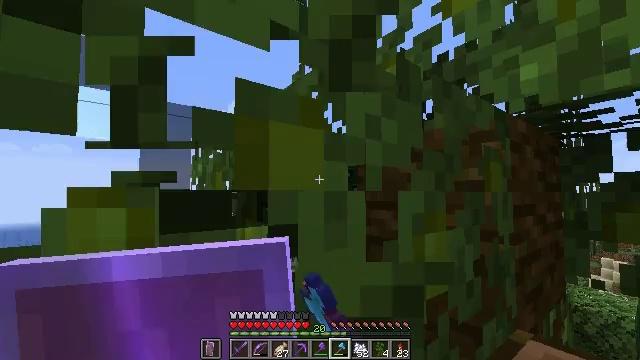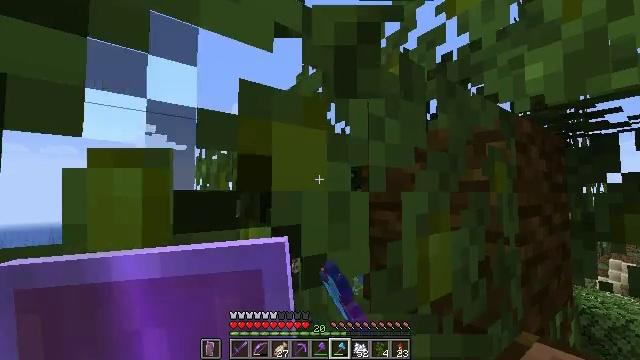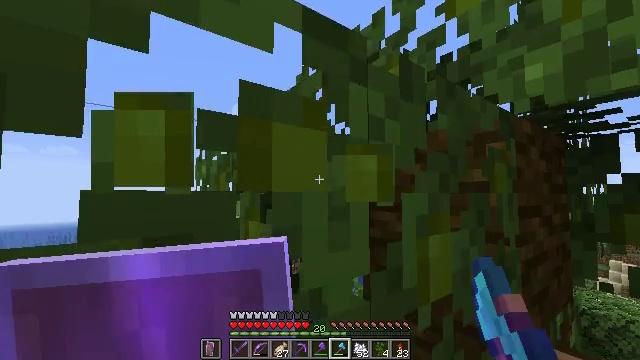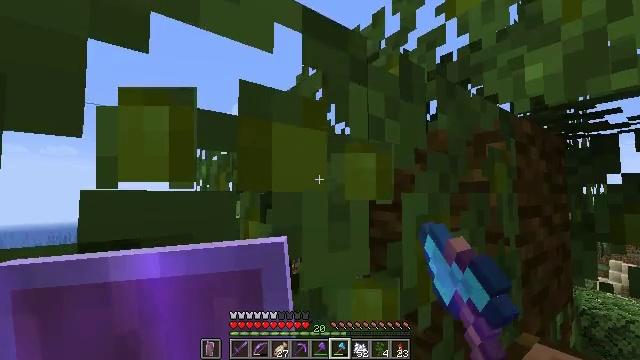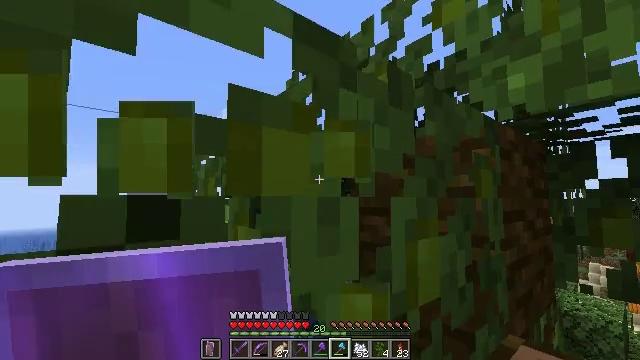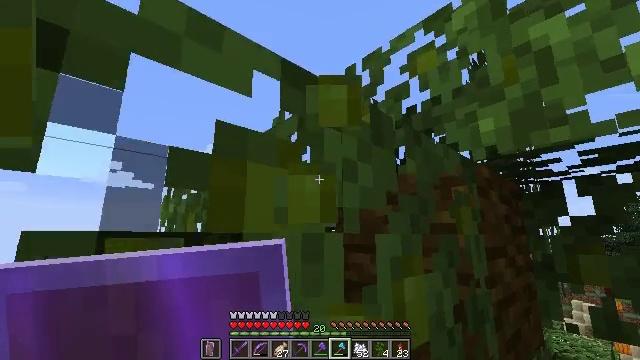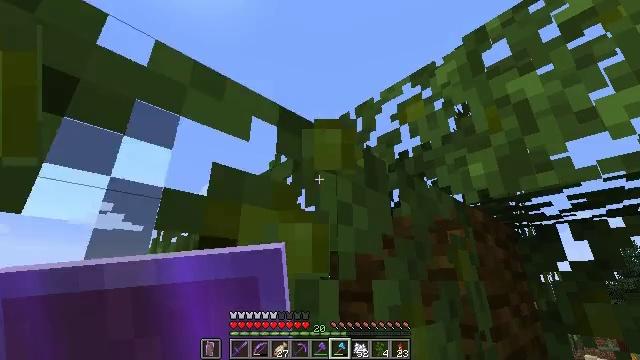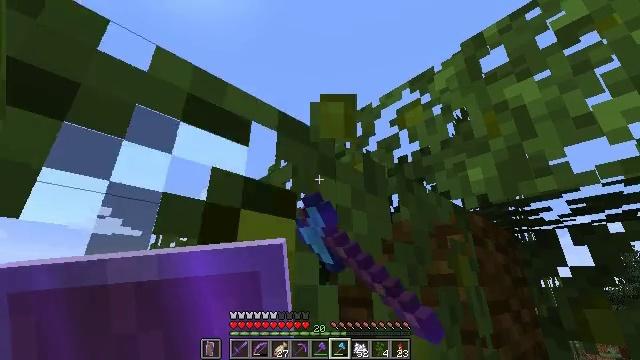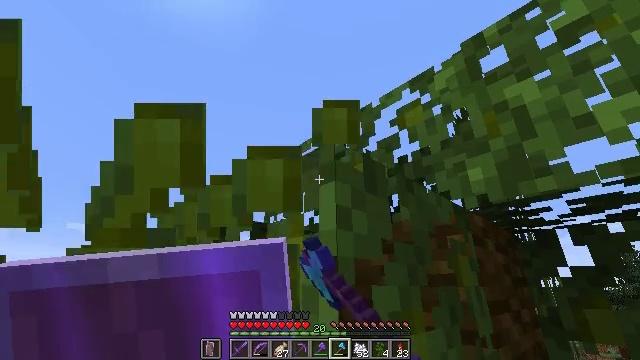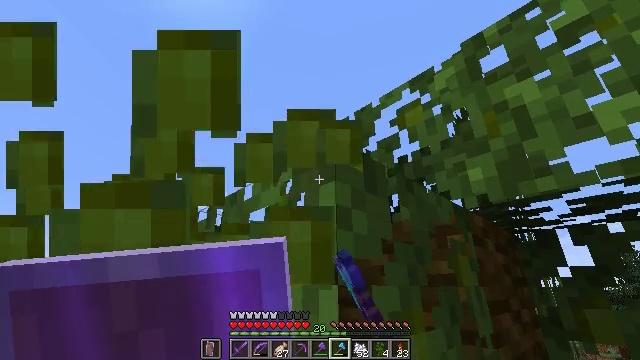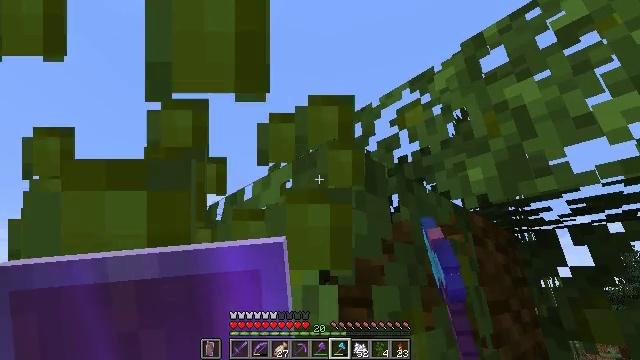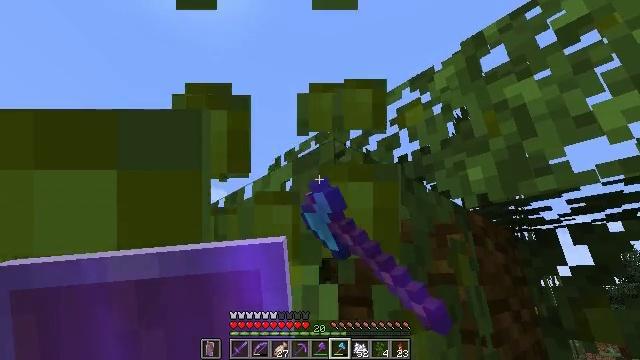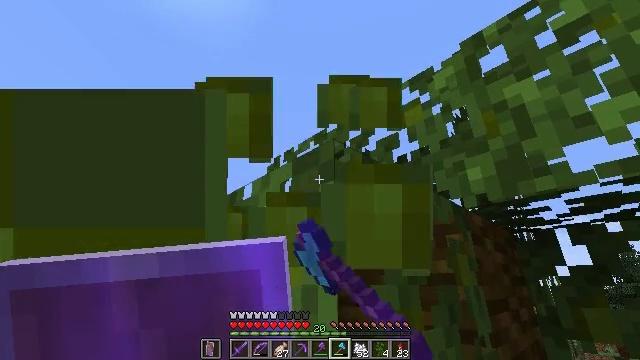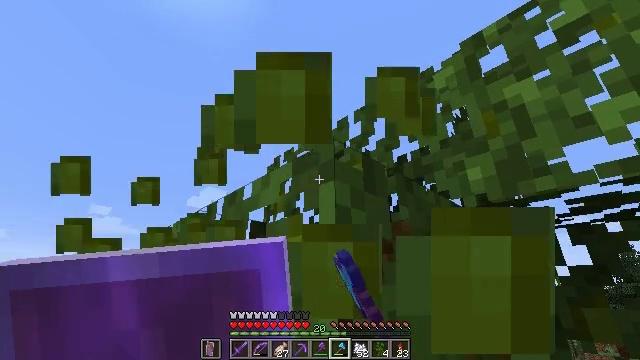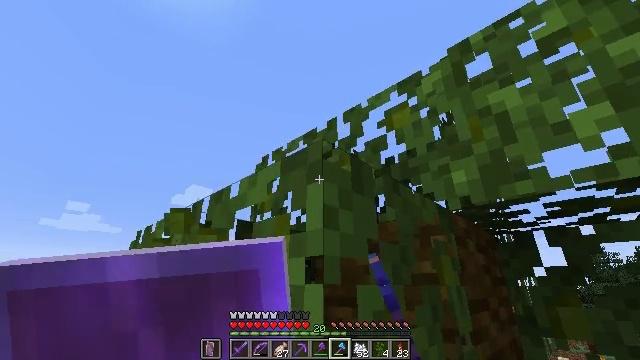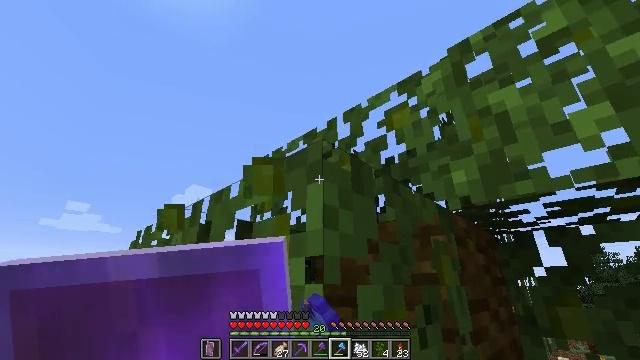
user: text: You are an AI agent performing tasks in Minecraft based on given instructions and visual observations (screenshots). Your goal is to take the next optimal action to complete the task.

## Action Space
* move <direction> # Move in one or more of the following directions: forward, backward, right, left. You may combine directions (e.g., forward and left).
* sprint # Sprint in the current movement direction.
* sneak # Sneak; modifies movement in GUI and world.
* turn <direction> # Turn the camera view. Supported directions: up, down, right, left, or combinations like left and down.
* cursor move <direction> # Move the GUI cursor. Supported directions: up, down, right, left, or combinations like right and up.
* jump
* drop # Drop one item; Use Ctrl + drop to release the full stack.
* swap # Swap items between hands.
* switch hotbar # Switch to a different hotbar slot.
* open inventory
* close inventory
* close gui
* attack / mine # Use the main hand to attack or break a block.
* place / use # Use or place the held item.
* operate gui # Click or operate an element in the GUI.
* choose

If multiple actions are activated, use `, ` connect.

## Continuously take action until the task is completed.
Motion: motion action
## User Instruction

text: Clear the jungle leaves to make way.
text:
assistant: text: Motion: attack / mine
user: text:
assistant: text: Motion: attack / mine
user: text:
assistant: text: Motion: attack / mine
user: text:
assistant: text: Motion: turn right and up, attack / mine
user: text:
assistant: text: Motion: turn right and up, attack / mine
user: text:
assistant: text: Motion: turn right and up, attack / mine
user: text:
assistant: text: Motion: turn up, attack / mine
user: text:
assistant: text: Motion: attack / mine
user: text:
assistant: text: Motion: attack / mine
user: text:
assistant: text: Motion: attack / mine
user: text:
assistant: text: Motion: attack / mine
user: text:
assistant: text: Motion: attack / mine
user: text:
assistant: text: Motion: attack / mine
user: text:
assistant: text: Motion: turn right, attack / mine
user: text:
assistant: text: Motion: attack / mine
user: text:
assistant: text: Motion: attack / mine
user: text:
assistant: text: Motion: attack / mine
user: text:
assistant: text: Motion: attack / mine
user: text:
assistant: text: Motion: attack / mine
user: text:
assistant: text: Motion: turn right, attack / mine
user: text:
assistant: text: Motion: attack / mine
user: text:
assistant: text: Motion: attack / mine
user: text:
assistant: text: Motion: attack / mine
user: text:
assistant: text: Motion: attack / mine
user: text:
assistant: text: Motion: attack / mine